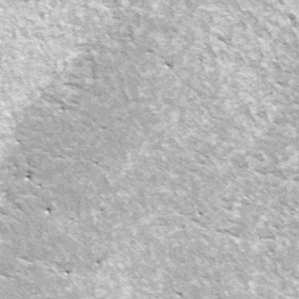
Label: frost